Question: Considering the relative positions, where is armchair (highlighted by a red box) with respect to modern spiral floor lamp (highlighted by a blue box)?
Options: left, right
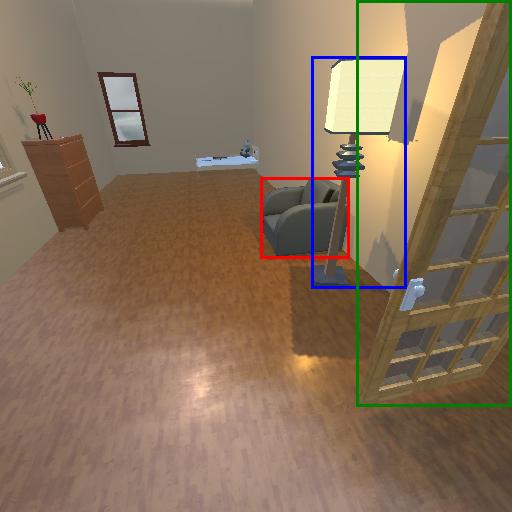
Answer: left